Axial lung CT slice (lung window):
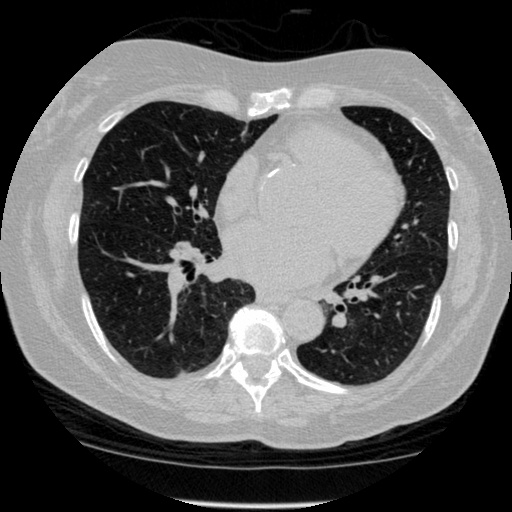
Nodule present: no